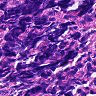
Metastatic tissue present: no